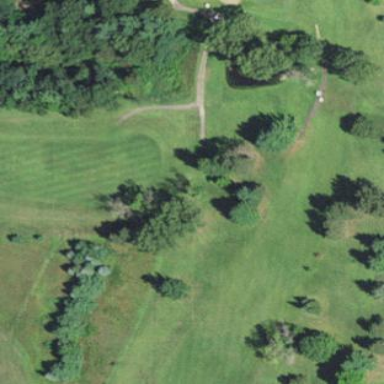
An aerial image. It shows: Golf rough area.